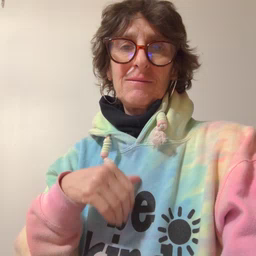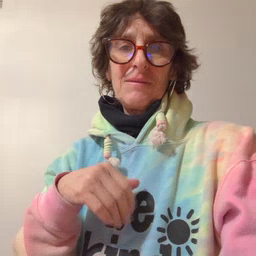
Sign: up